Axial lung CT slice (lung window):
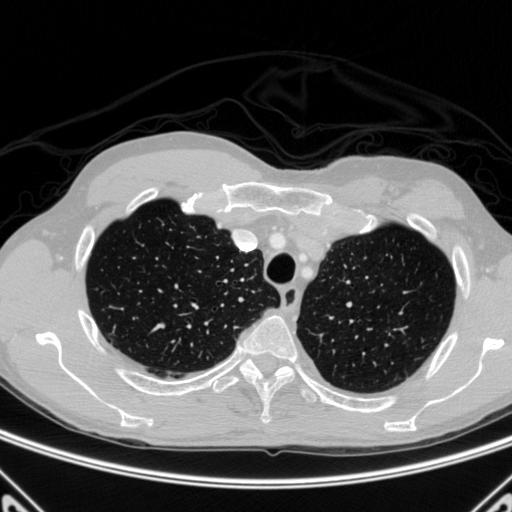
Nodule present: no